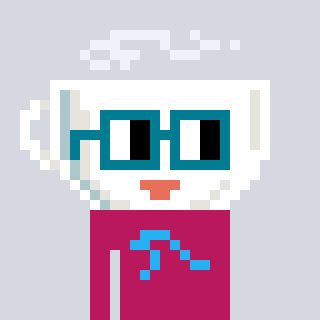
a pixel art character with square dark green glasses, a mug-shaped head and a darkpink-colored body on a cool background